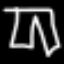
Label: pants